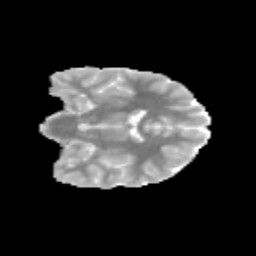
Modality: MD
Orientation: coronal
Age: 13
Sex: female
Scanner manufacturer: siemens
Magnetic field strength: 3 T
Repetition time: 3.8 s
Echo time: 0.07 s